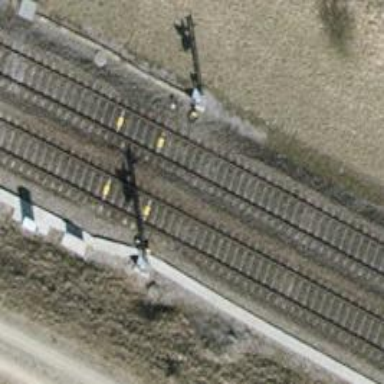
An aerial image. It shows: Railway signal.